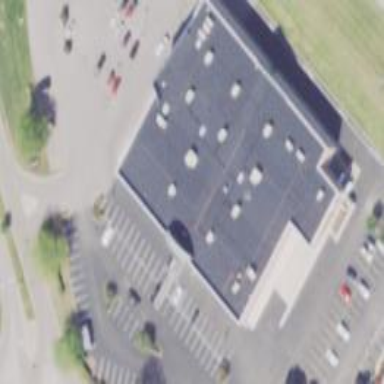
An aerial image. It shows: Building.